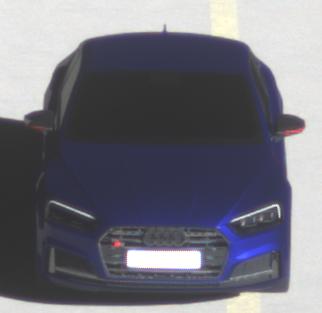
Make: Audi
Model: S5 Sportback
Detailed model: 8T Facelift
Model produced from: 2011
Model produced until: 2016
Doors: 5
Color: blue
Road condition: dry road
Daytime: morning or afternoon
Contrast: high contrast